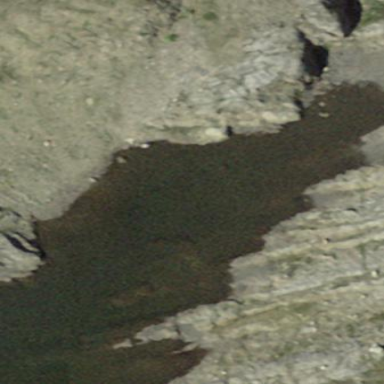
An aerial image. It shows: Pond with natural water.